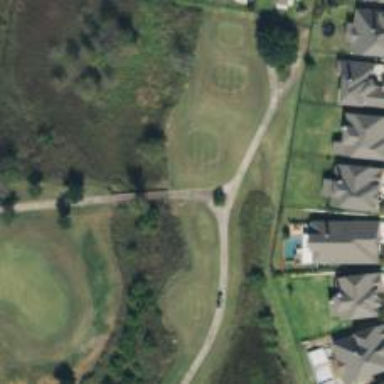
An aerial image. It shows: Path used for both walking and golf.